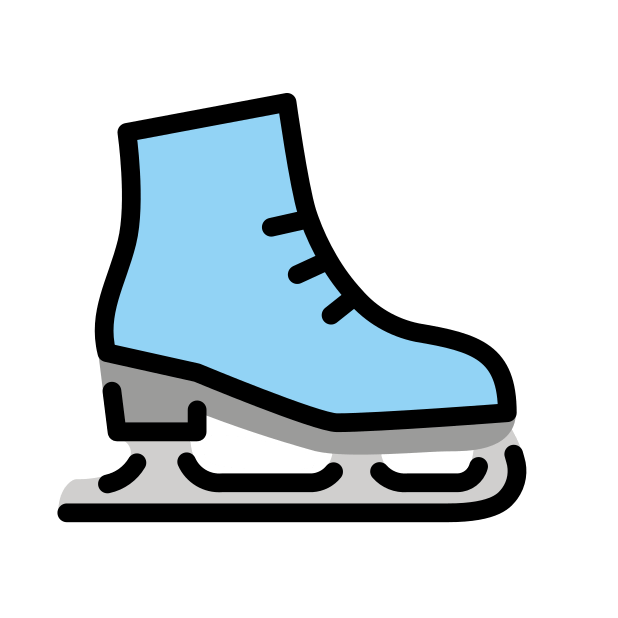
Emoji: ⛸
Name: ice skate
Unicode: 0x26f8